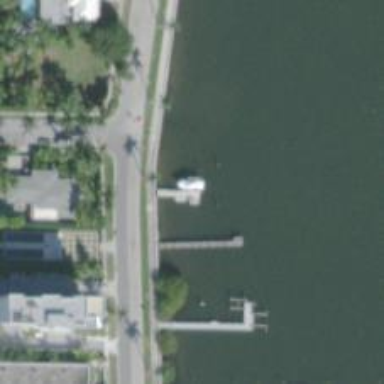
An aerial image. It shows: Man-made pier.